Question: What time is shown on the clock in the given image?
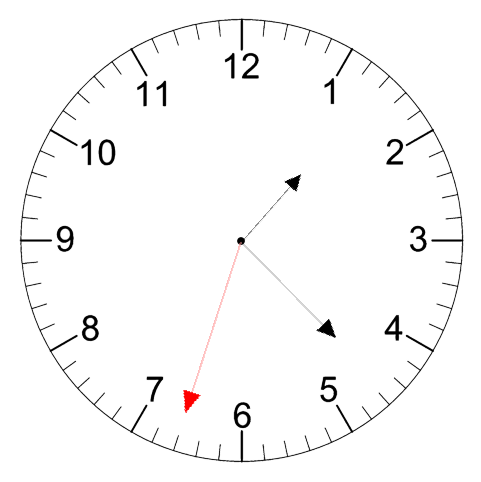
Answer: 01:22:33